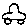
Label: car